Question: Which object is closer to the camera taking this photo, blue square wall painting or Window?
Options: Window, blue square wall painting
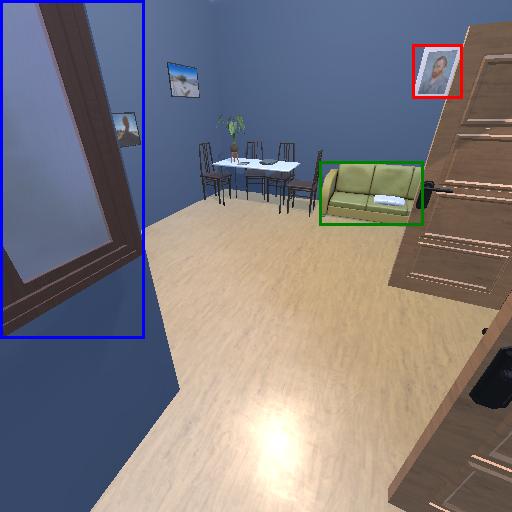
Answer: Window